Field crop: maize
Growth stage: 2
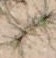
Species: salsola